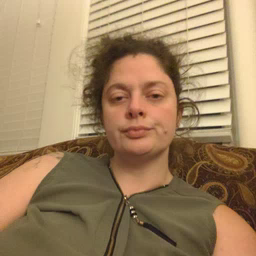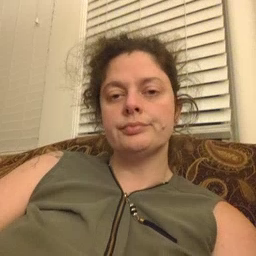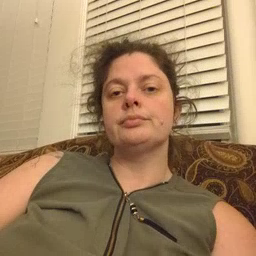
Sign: girl